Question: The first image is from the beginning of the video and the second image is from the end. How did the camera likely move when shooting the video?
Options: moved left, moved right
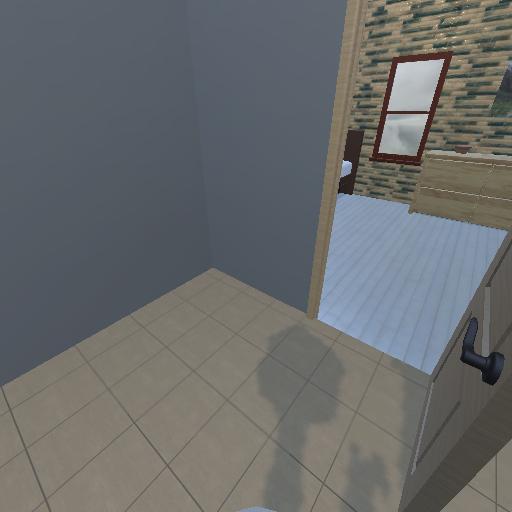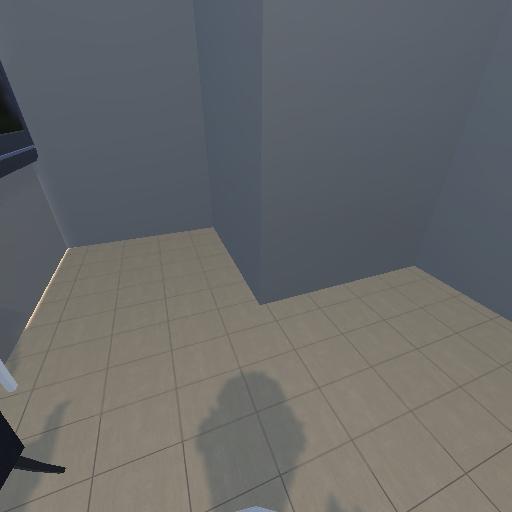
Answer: moved left